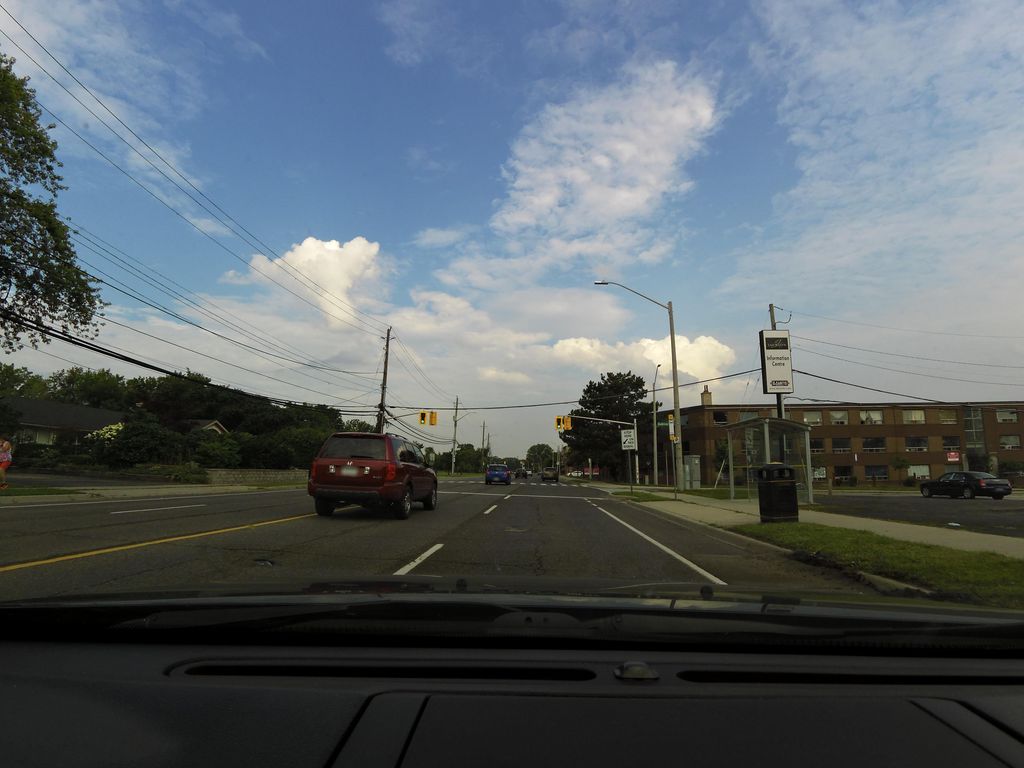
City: hamilton